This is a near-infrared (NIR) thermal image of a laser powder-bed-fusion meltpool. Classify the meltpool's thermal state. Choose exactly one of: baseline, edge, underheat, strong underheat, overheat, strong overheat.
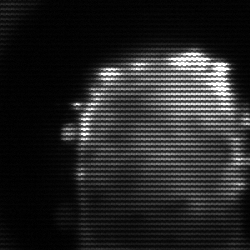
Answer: baseline